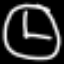
Label: clock